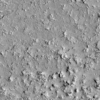
Label: not_dusty